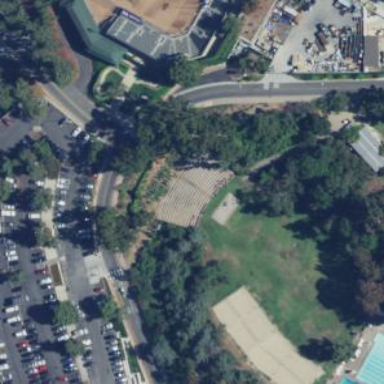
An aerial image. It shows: Theatre.